Question: How do I detect what application, if any, is listening on a given TCP port on Windows? Here's xampp doing this:

I'd prefer to do this in VB.NET, and I want to offer the user the option to close that app.
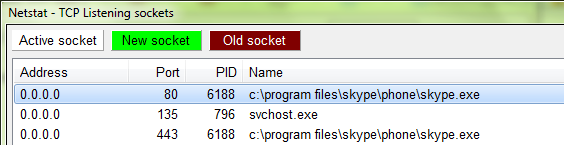
Answer: '''
Dim hostname As String = "server1"
Dim portno As Integer = 9081
Dim ipa As IPAddress = DirectCast(Dns.GetHostAddresses(hostname)(0), IPAddress)
Try
Dim sock As New System.Net.Sockets.Socket(System.Net.Sockets.AddressFamily.InterNetwork, System.Net.Sockets.SocketType.Stream, System.Net.Sockets.ProtocolType.Tcp)
sock.Connect(ipa, portno)
If sock.Connected = True Then
' Port is in use and connection is successful
MessageBox.Show("Port is Closed")
End If
sock.Close()
Catch ex As System.Net.Sockets.SocketException
If ex.ErrorCode = 10061 Then
' Port is unused and could not establish connection
MessageBox.Show("Port is Open!")
Else
MessageBox.Show(ex.Message)
End If
End Try
'''
this helped me :)